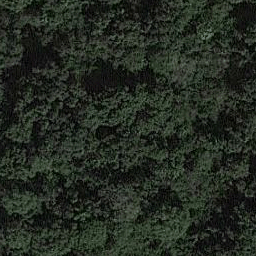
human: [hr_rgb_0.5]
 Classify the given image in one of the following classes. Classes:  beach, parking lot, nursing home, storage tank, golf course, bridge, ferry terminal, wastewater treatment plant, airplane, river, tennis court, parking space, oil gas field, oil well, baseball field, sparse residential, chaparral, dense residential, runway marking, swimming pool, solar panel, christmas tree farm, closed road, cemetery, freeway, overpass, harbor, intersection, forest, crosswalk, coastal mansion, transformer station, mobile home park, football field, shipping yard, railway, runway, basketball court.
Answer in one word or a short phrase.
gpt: forest